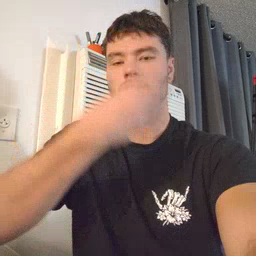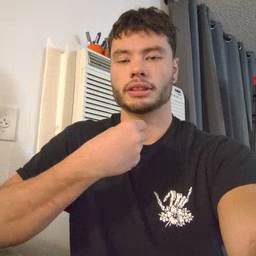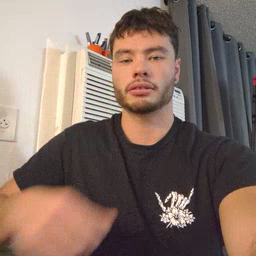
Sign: pretty